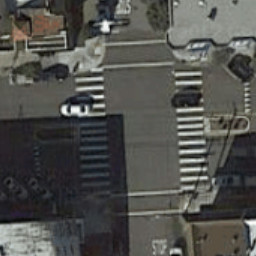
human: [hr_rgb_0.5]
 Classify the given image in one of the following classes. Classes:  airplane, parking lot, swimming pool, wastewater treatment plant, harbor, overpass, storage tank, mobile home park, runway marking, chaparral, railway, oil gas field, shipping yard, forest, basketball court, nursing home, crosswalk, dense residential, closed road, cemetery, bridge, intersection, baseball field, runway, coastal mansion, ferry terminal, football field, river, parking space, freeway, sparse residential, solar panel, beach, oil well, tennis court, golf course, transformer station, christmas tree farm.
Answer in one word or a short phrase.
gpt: crosswalk